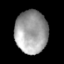
Tissue: skin
Cell type: Epithelial cells
Senescence score: 0.8952
Nuclear area (px): 1359
Mean DAPI intensity: 158.651